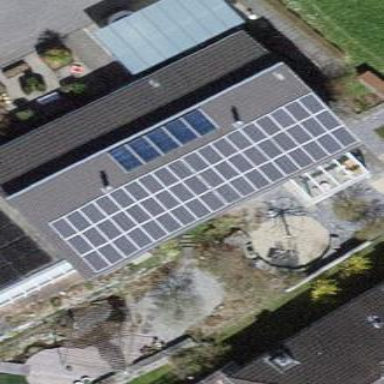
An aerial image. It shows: Solar power generator.